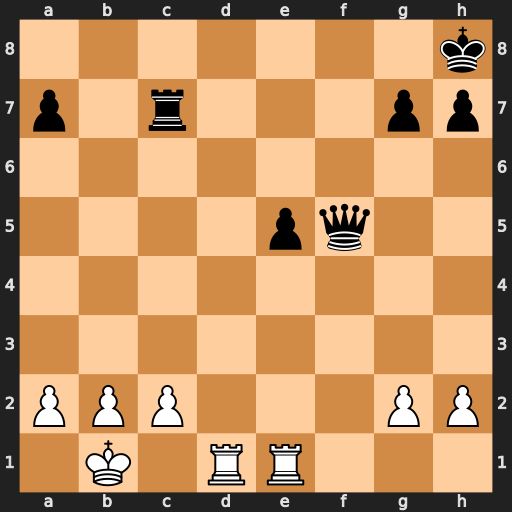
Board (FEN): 7k/p1r3pp/8/4pq2/8/8/PPP3PP/1K1RR3
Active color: w
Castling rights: -
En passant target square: -
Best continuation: Rd8+ Qf8 Rxf8#